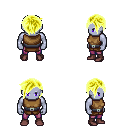
a pixel art fantasy rpg character, male body template, dark elf, purple skin, leather chest armor, magenta pants, gold pixie cut hairstyle, maroon shoes, four views (front, back, left, right), 2x2 character sprite sheet, small pixel art, hard edges, no anti-aliasing